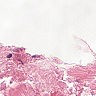
Metastatic tissue present: no